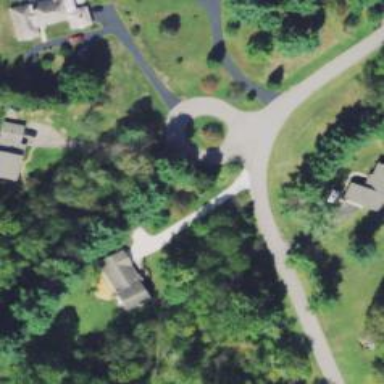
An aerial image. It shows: Turning loop on the road.